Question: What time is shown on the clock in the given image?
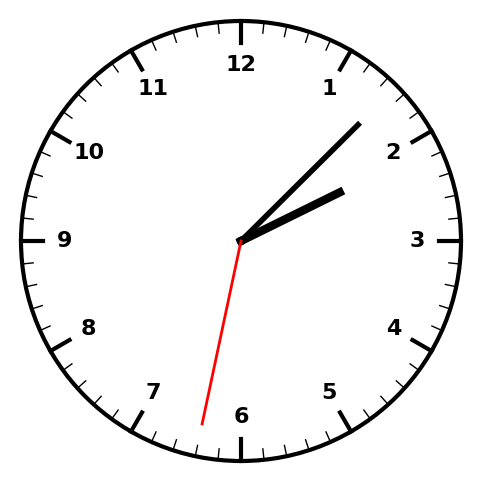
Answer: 02:07:32